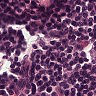
Metastatic tissue present: no